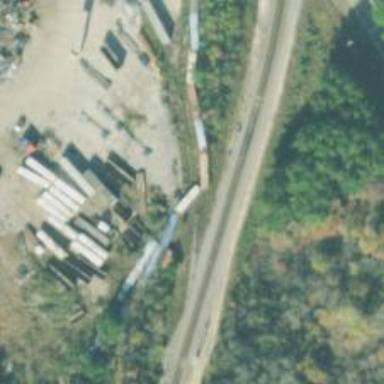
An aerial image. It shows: Disused railway spur.